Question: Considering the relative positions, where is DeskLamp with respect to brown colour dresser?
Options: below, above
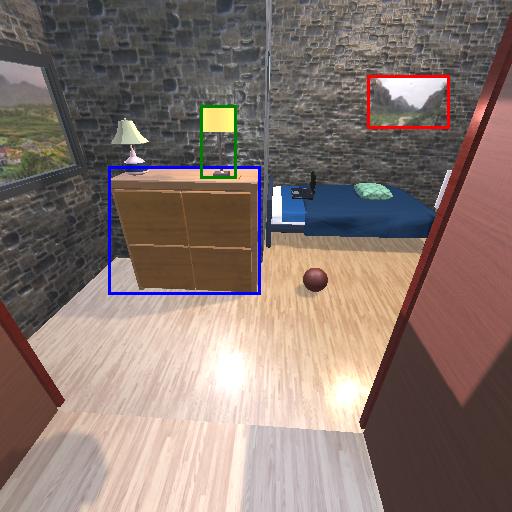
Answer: below